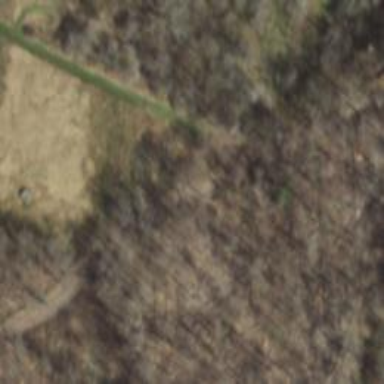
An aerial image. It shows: Abandoned road.